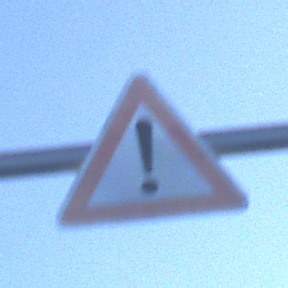
Verkehrszeichen: Gefahrenstelle
Umgebung: Outdoor, Nature
Tageszeit: MorningAfternoon
Wetter: PartlyCloudy
Licht: Natural
Jahreszeit: NotSpecified
Kontrast: HighContrast